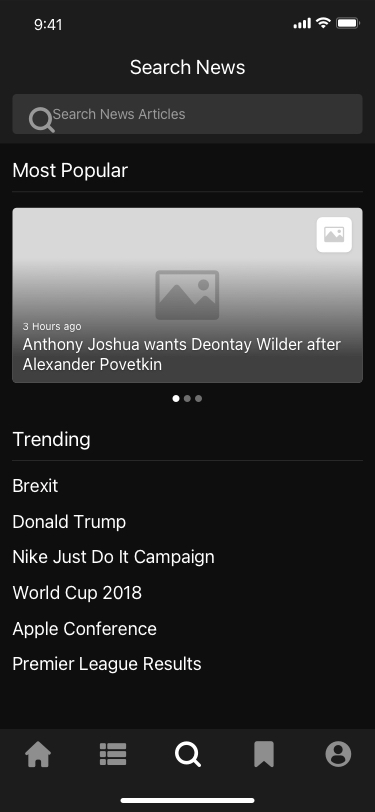
Text in this UI design:
Premier League Results
Apple Conference
World Cup 2018
Nike Just Do It Campaign
Donald Trump
Brexit
Search News
Search News Articles